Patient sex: M
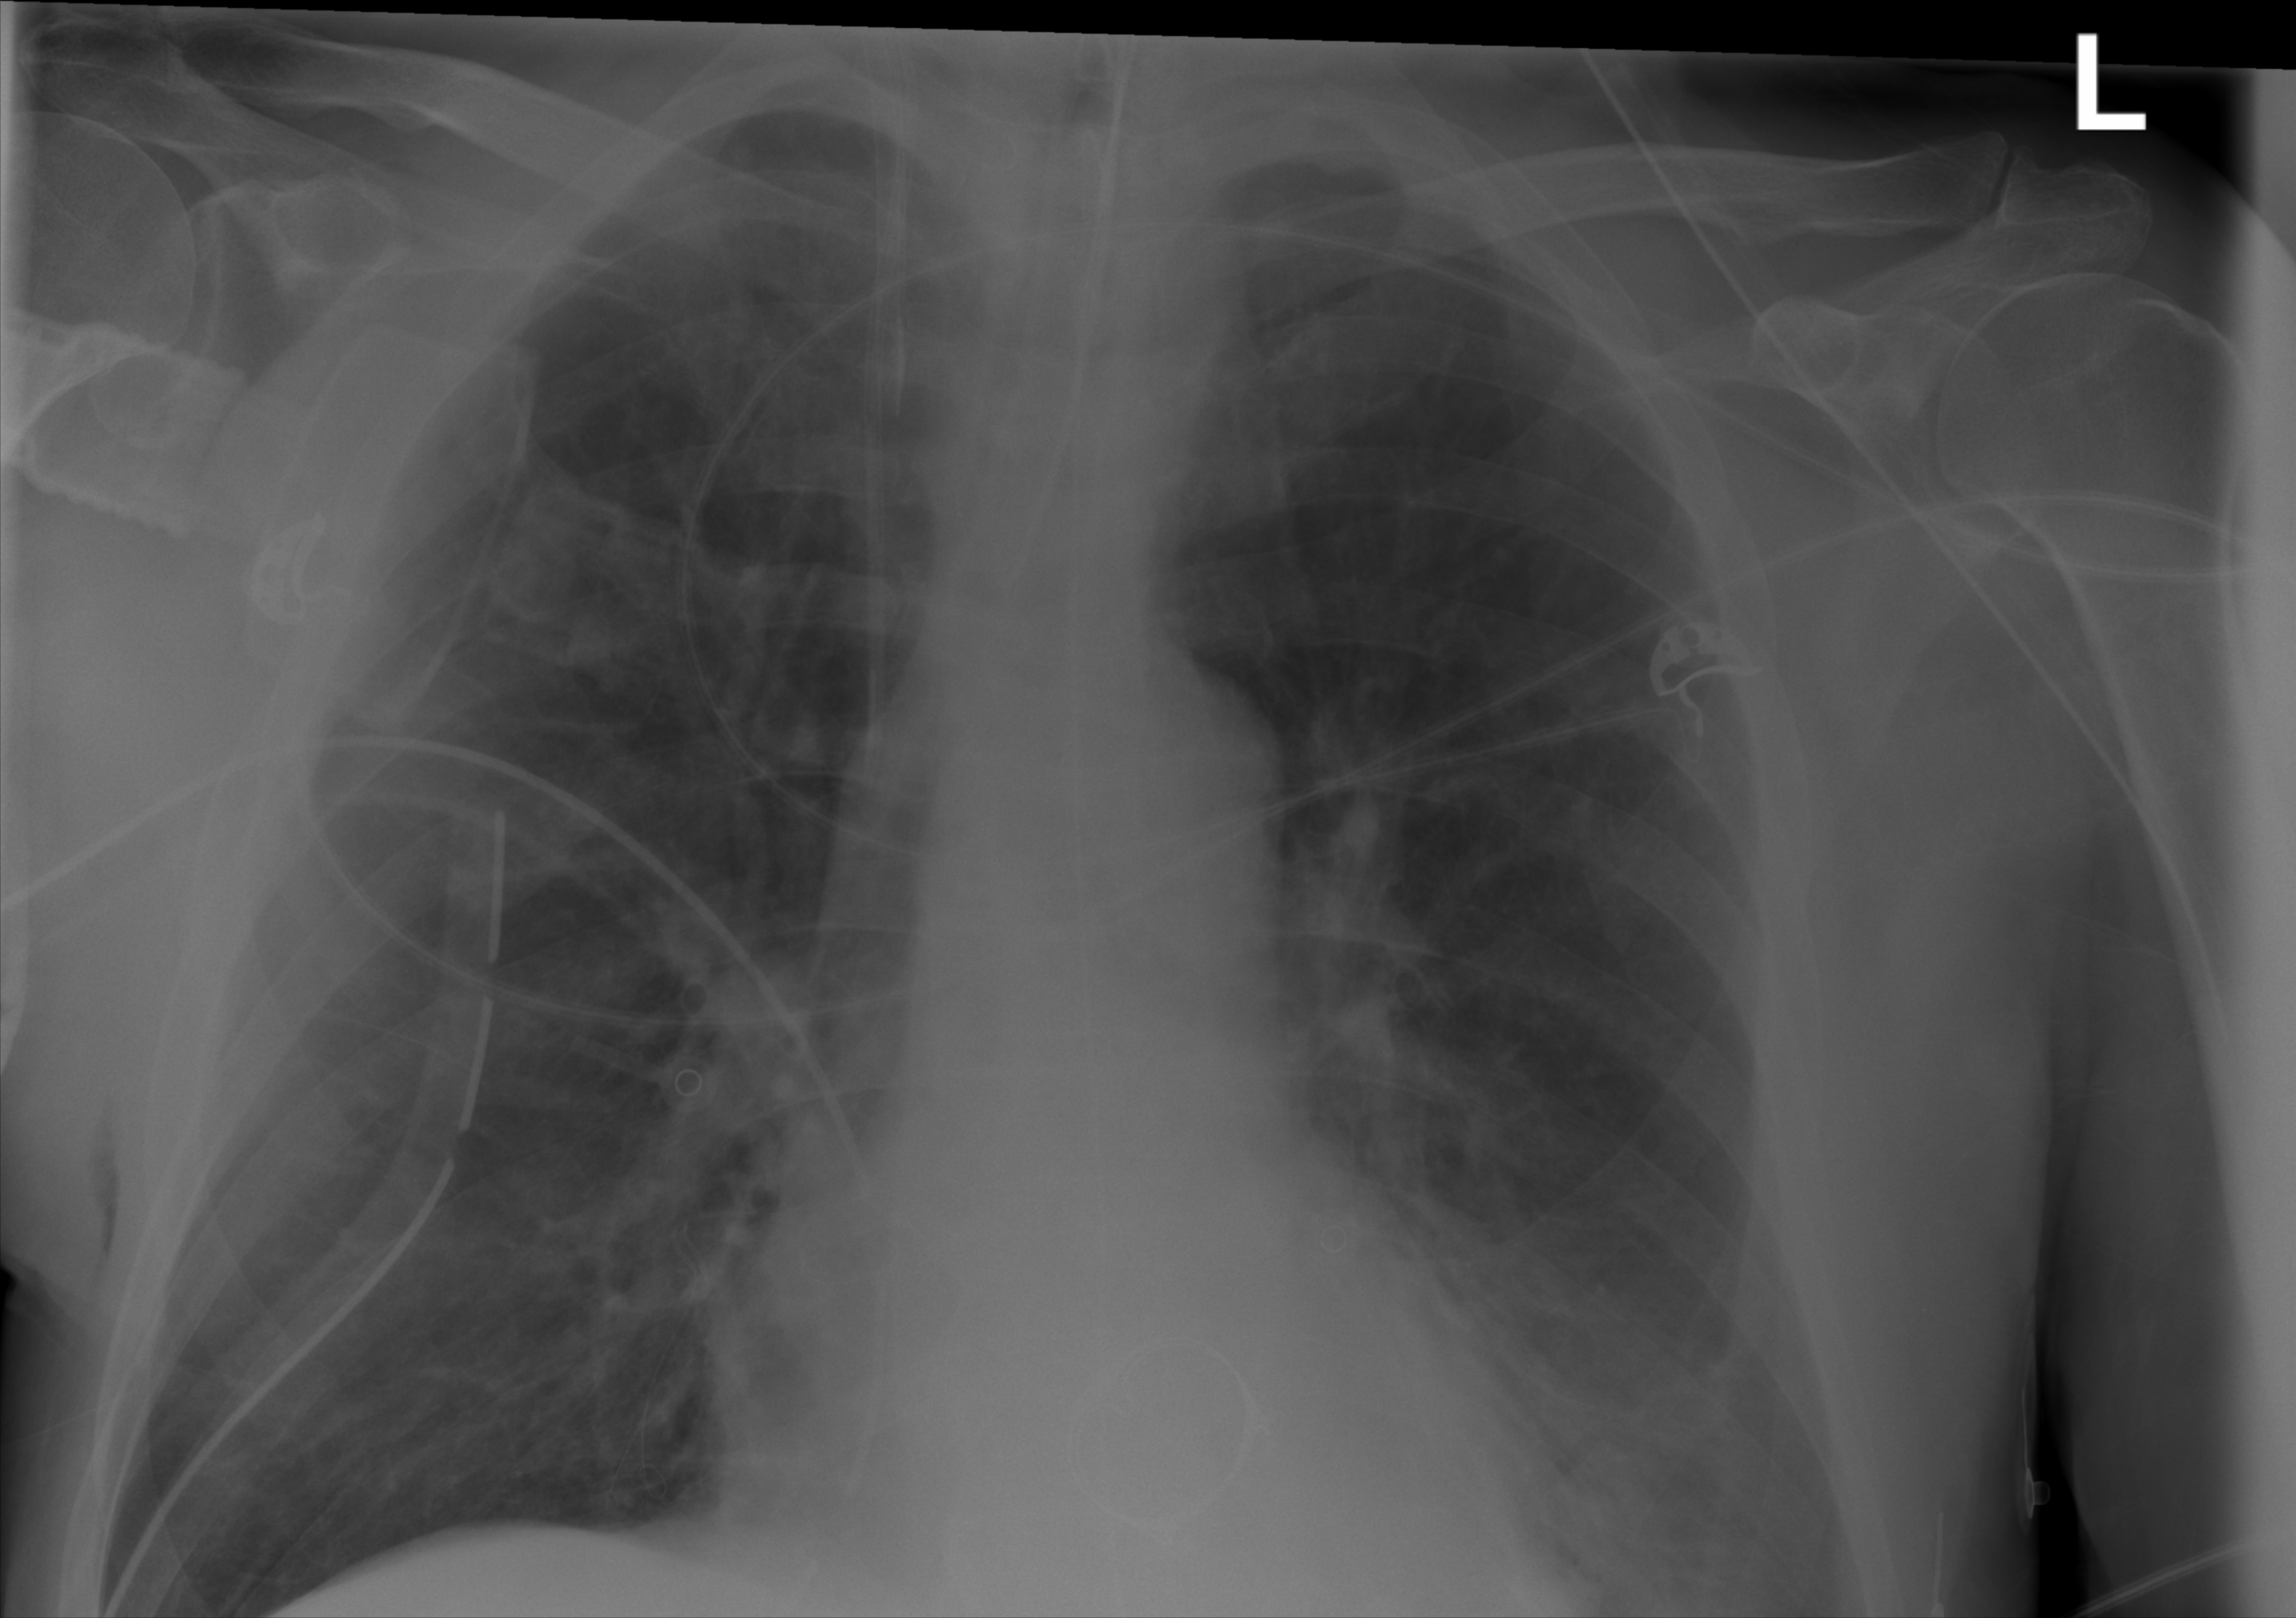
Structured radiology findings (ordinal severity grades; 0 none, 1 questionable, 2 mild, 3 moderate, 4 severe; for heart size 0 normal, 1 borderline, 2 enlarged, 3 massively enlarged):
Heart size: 0
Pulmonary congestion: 0
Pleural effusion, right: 0
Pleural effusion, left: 1
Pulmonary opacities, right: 0
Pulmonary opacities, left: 0
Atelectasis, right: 1
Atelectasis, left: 1